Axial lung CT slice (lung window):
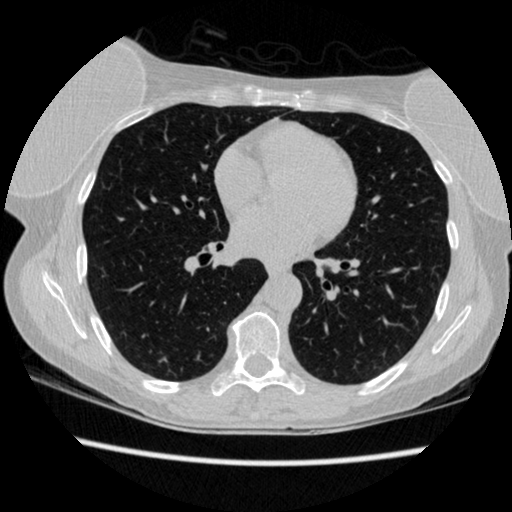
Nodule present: no